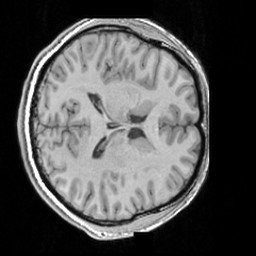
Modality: T1w
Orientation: axial
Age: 25
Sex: male
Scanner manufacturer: siemens
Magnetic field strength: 3 T
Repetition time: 1.63 s
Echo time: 0.00311 s